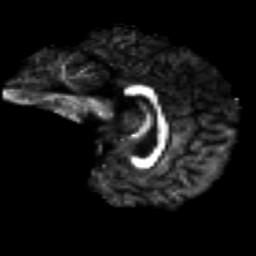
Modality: FA
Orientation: sagittal
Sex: male
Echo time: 0.114 s